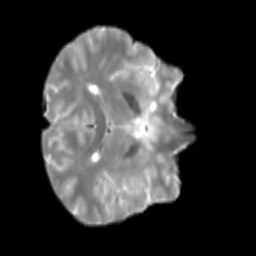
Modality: T2w
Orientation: axial
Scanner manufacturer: siemens
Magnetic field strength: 3 T
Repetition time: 4 s
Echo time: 0.0594 s